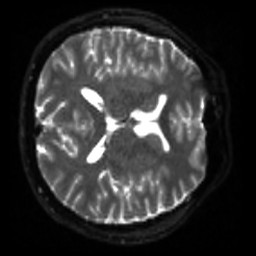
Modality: sbref
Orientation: axial
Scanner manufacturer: siemens
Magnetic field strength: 3 T
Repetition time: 4 s
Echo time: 0.0594 s